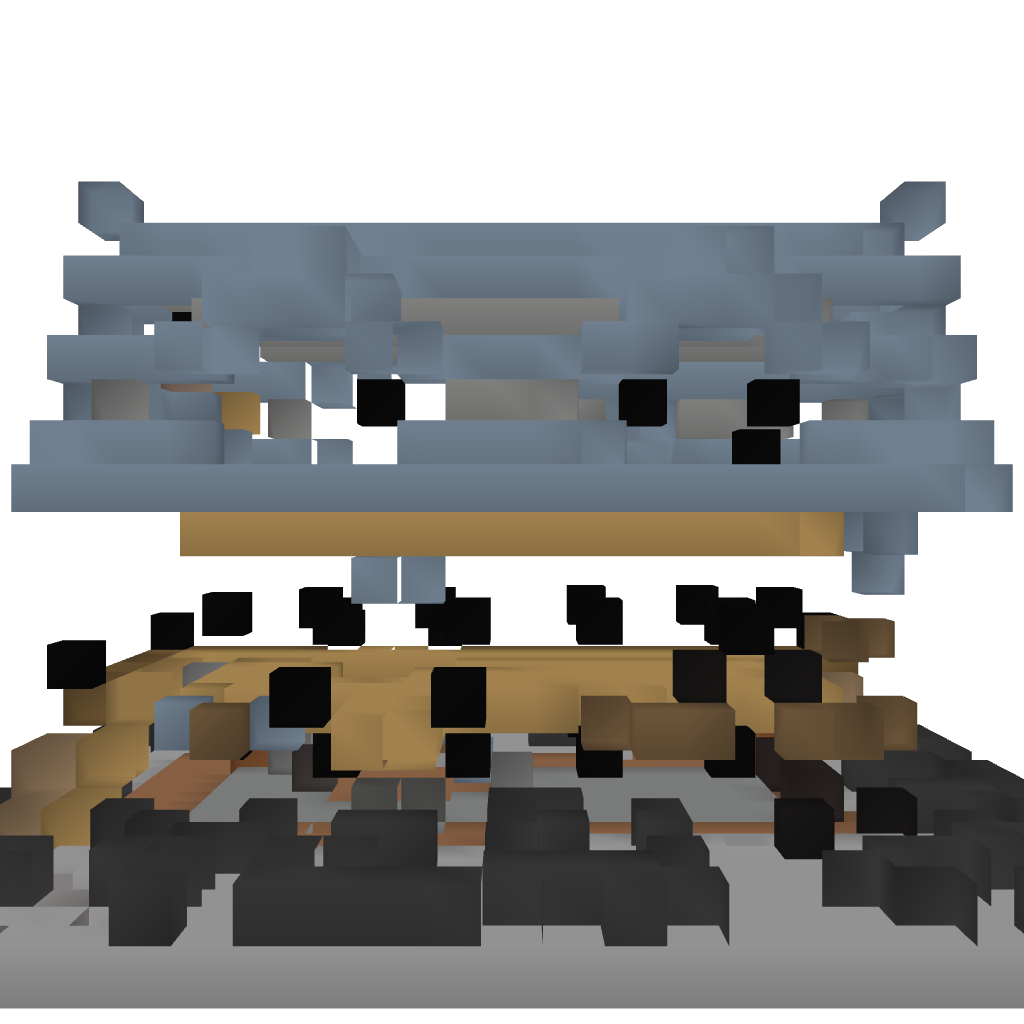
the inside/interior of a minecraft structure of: Medieval House #1 by iEdgy